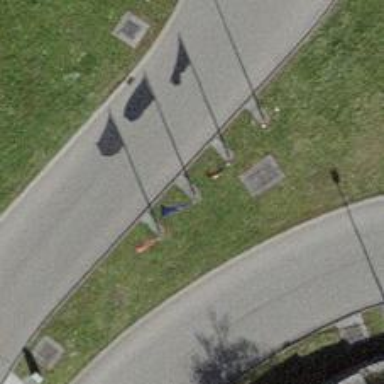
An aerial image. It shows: Flagpole structure.